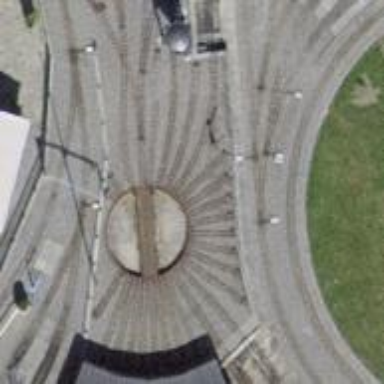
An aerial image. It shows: Railway turntable.